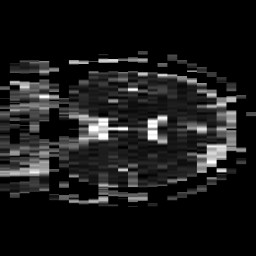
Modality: ADC
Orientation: coronal
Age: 53
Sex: male
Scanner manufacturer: philips
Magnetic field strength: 3 T
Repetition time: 4.104 s
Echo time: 0.06119 s